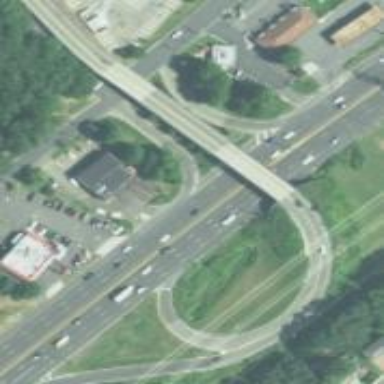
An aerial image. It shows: Trunk link highway.